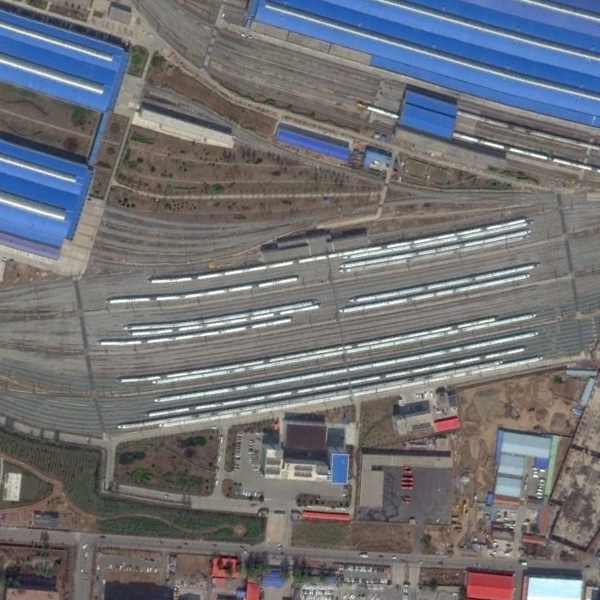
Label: RailwayStation